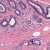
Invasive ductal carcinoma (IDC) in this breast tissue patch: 0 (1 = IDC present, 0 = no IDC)